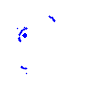
Particle: proton